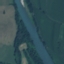
Land use / land cover: River